Interaction volume radius: 10 \u00c5
Interaction volume height: 10 \u00c5
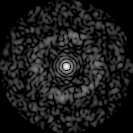
Disorder parameter: 0.8367